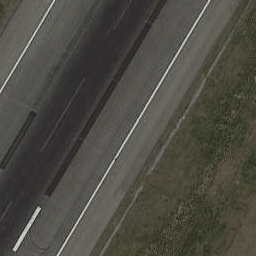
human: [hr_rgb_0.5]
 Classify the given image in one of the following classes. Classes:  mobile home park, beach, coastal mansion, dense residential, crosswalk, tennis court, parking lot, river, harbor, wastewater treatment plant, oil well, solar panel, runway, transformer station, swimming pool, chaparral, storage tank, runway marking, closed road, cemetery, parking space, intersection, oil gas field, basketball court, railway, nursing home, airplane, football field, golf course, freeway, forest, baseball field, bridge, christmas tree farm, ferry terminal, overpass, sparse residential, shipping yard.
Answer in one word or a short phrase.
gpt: runway